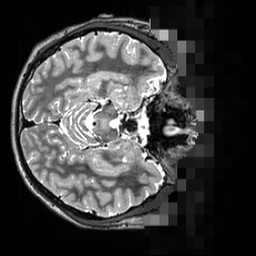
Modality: T2w
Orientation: axial
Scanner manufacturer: siemens
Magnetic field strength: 3 T
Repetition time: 3.2 s
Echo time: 0.564 s